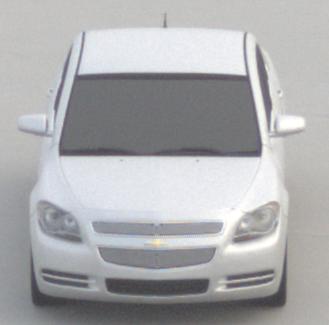
Make: Chevrolet
Model: Malibu 2.4
Detailed model: Malibu
Model produced from: 2012/07
Model produced until: 2014/08
Doors: 4
Color: white
Road condition: dry road
Daytime: morning or afternoon
Contrast: low contrast